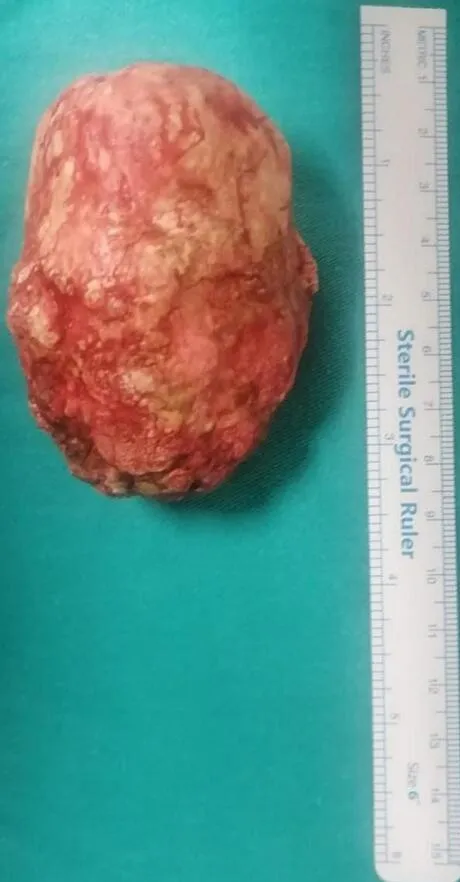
Post-operative view of prostatic urethral stone.
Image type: medical_photograph (other_medical_photograph)